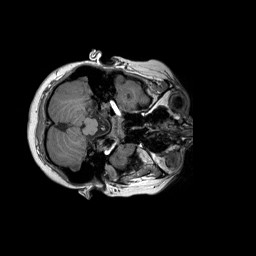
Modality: T1w
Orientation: coronal
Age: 11
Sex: male
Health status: ill